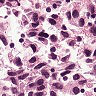
Metastatic tissue present: yes